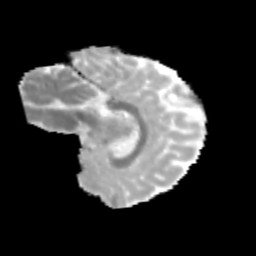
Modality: MD
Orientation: sagittal
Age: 12
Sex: female
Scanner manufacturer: siemens
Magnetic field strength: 3 T
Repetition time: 3.8 s
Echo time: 0.07 s